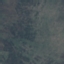
Land use / land cover class: HerbaceousVegetation